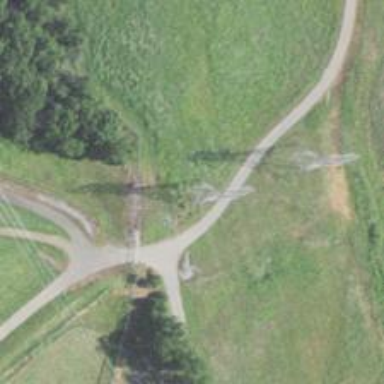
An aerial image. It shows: Lattice structure tower used for power transmission.